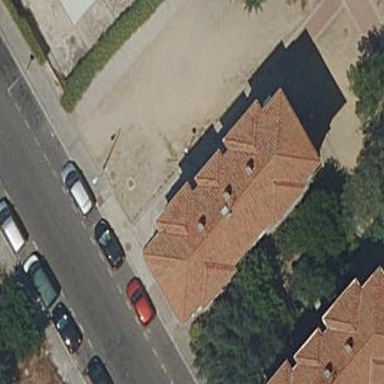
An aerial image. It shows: Image showing building with apartments.